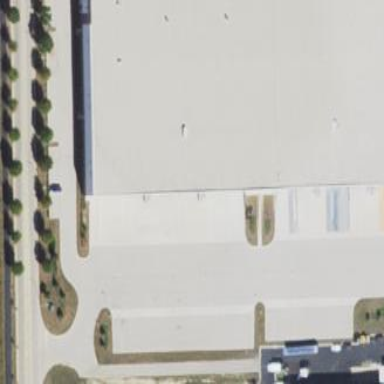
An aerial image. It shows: Warehouse.